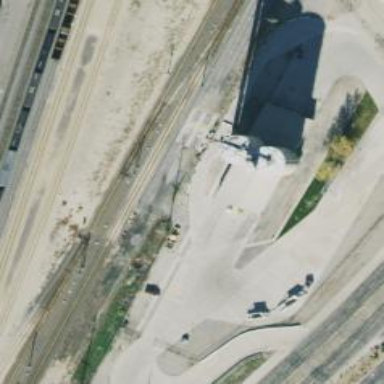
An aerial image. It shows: Railway spur service.